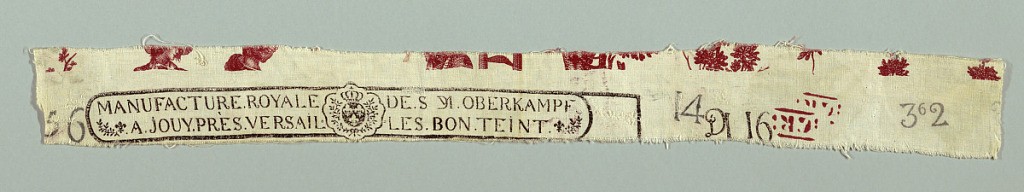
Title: Fragment
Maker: Oberkampf & Cie., Jouy-en-Josas, France, 1759–1815
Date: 1783–89
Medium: Meedium: cotton Technique: printed by engraved plate on plain weave; marks are block printed
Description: Only a fragment of the design is visible; a woman leaning forward and the heads of a man and a woman in front of her.